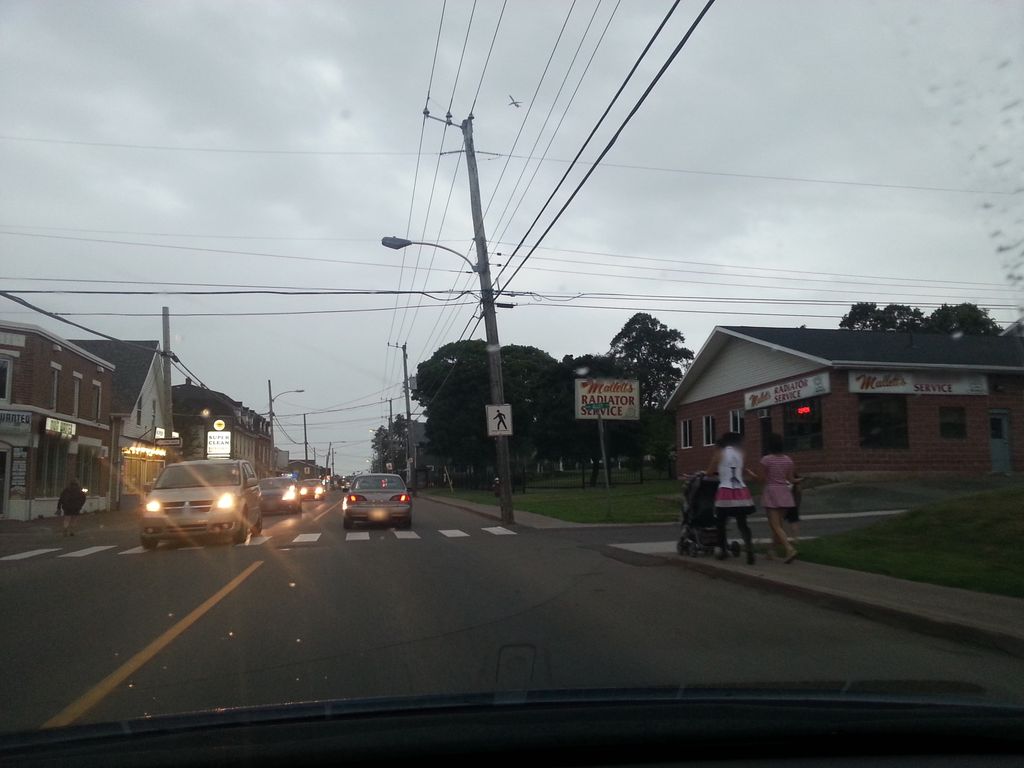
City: charlottetown